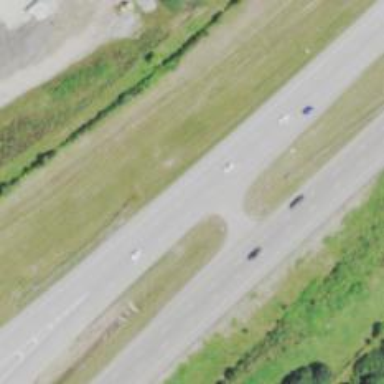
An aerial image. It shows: Motorway junction.